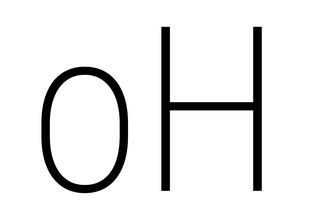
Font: Roboto_Condensed_ExtraLight